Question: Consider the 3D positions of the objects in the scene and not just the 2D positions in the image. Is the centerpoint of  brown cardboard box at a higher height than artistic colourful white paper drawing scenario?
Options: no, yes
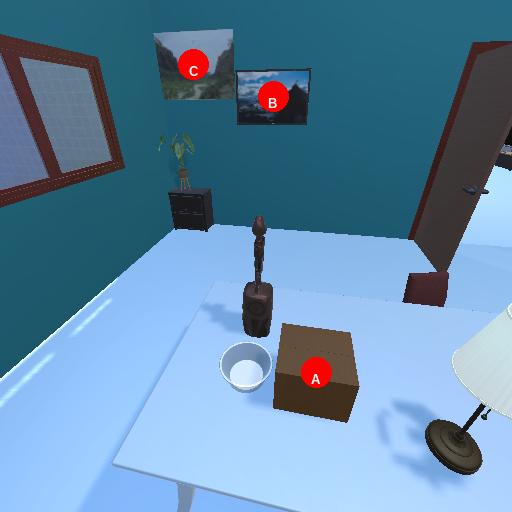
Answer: no